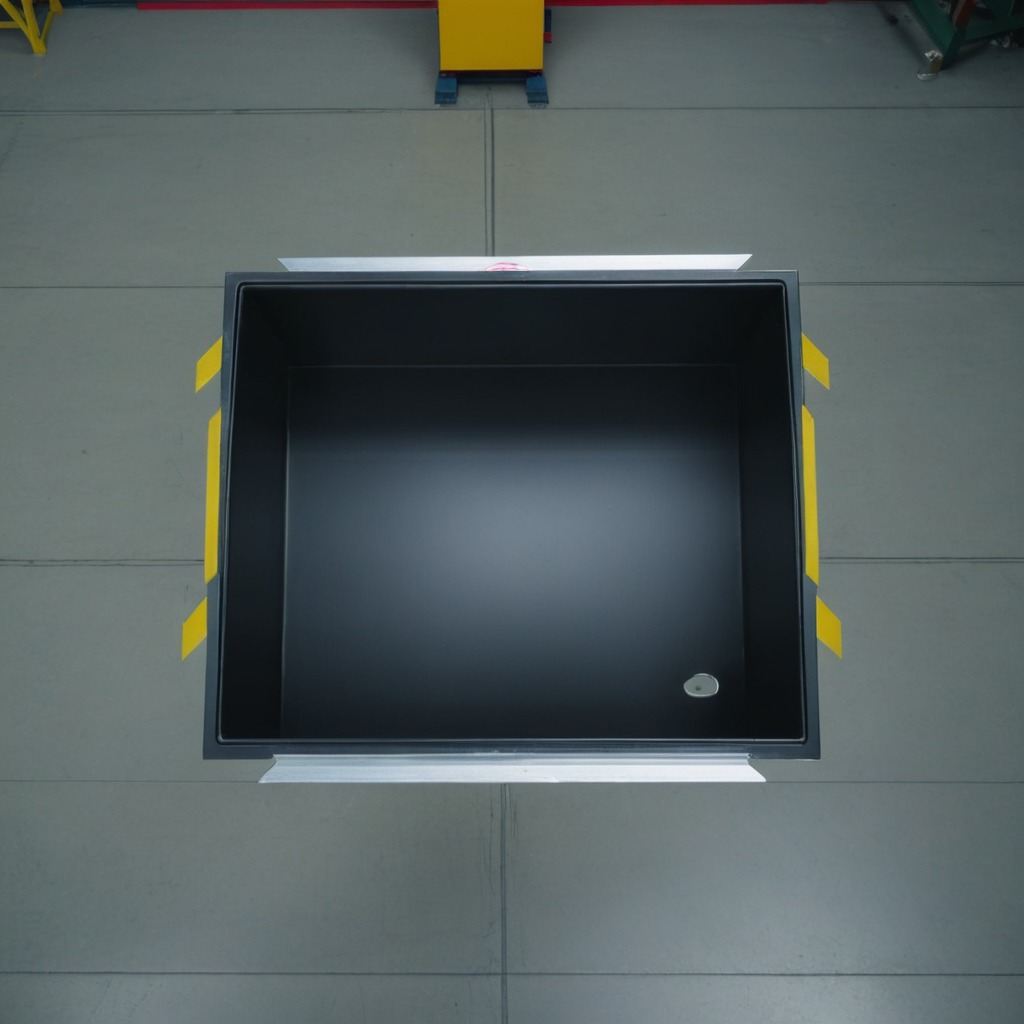
A flat metal washer lies on the toolbox surface in the airplane hangar workshop.